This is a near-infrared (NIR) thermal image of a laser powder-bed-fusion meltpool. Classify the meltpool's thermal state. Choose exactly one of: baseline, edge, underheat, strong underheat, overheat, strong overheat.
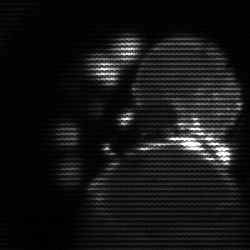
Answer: edge